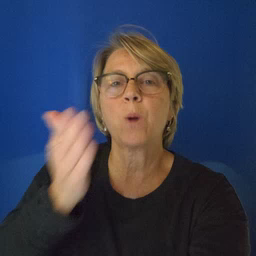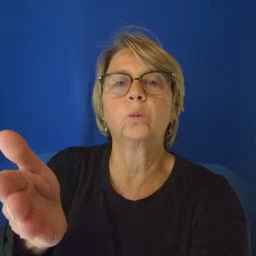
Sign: boat